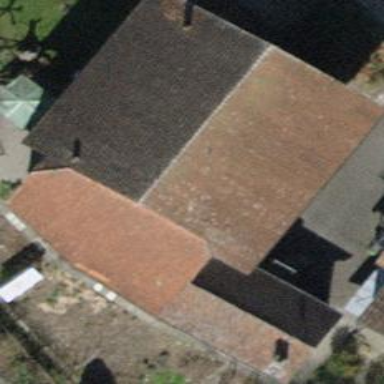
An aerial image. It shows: Gabled roof on farm auxiliary building.